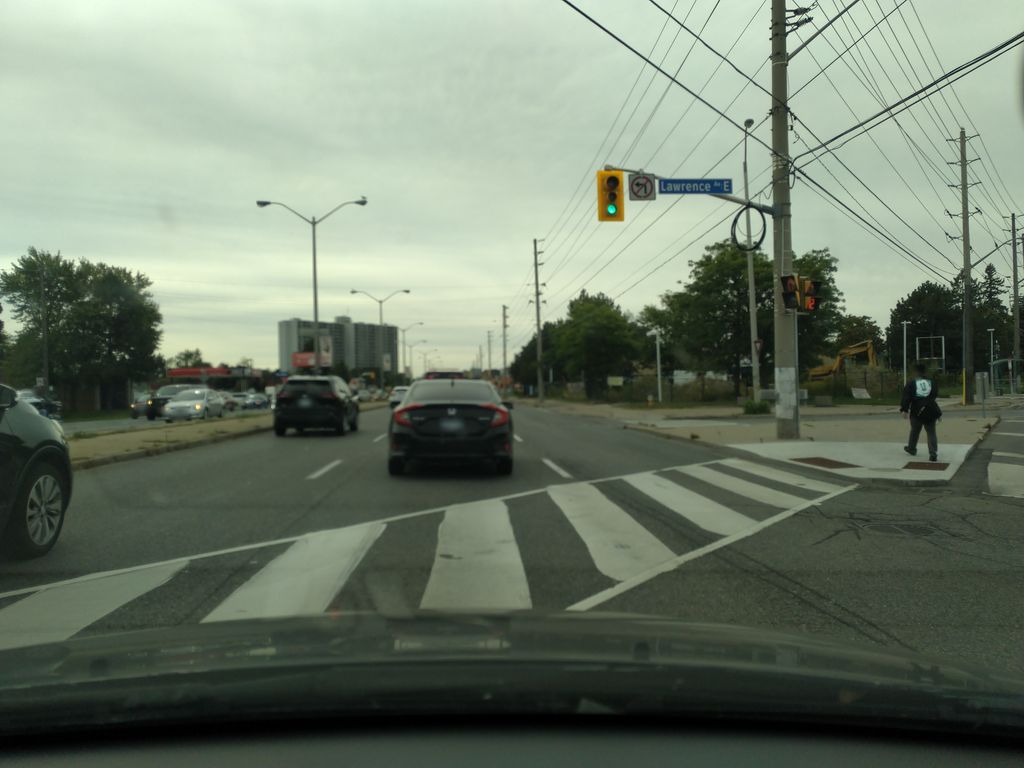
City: toronto